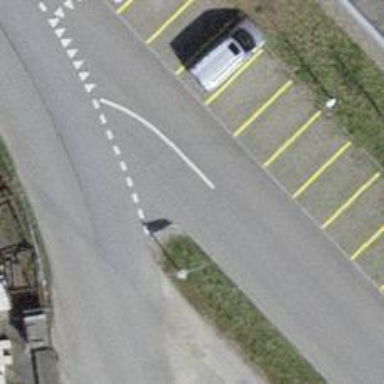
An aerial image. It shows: Asphalt track with grade1 tracktype.